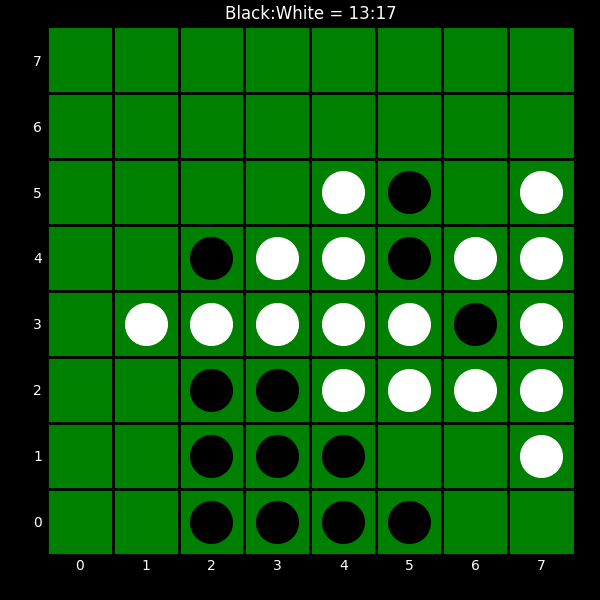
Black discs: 13
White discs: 17